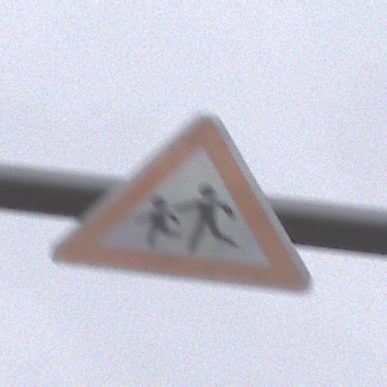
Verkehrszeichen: KinderRechts
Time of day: Midday
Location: Outdoor (Nature)
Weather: Overcast
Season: NotSpecified
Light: Natural